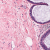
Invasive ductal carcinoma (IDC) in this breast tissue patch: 0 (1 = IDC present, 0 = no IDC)